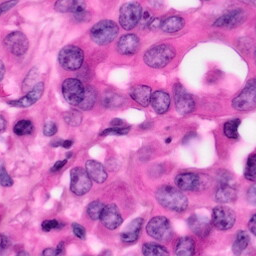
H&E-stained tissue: Pancreatic